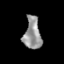
Tissue: prostate
Cell type: T cells
Senescence score: 0.2395
Nuclear area (px): 537
Mean DAPI intensity: 149.713